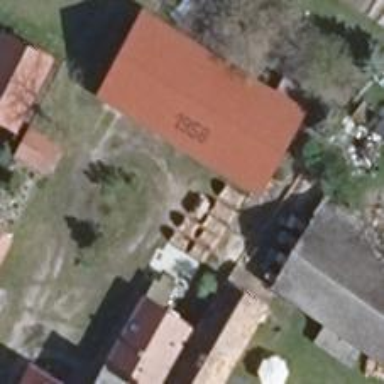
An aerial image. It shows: Building with gabled roof oriented along its length.